Field crop: tomato
Growth stage: 1
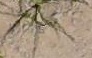
Species: cyperus